高一 · 立体几何学
已知: $\alpha \perp \gamma, \beta \perp \gamma, \alpha \cap \beta=l$, 求证: $l \perp \gamma$.

证明 如图, 在 $\gamma$ 内取一点 $P$, 作 $P A$ 垂直于 $\alpha$ 与 $\gamma$ 的交线于点 $A, P B$ 垂直于 $\beta$ 与 $\gamma$ 的交线于点 $B$,

则 $P A \perp \alpha, P B \perp \beta$.

$\because l=\alpha \cap \beta, \quad \therefore l \perp P A, l \perp P B$.

$\because P A$ 与 $P B$ 相交, 且 $P A \subset \gamma, P B \subset \gamma$,

$\therefore l \perp \gamma$
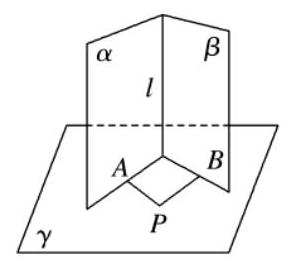
答案: 已知: $\alpha \perp \gamma, \beta \perp \gamma, \alpha \cap \beta=l$, 求证: $l \perp \gamma$.

证明 如图, 在 $\gamma$ 内取一点 $P$, 作 $P A$ 垂直于 $\alpha$ 与 $\gamma$ 的交线于点 $A, P B$ 垂直于 $\beta$ 与 $\gamma$ 的交线于点 $B$,

则 $P A \perp \alpha, P B \perp \beta$.

$\because l=\alpha \cap \beta, \quad \therefore l \perp P A, l \perp P B$.

$\because P A$ 与 $P B$ 相交, 且 $P A \subset \gamma, P B \subset \gamma$,

$\therefore l \perp \gamma$.